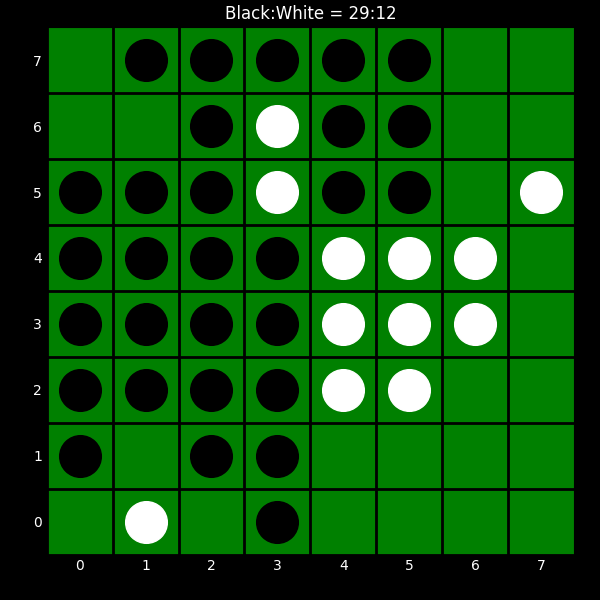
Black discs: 29
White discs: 12